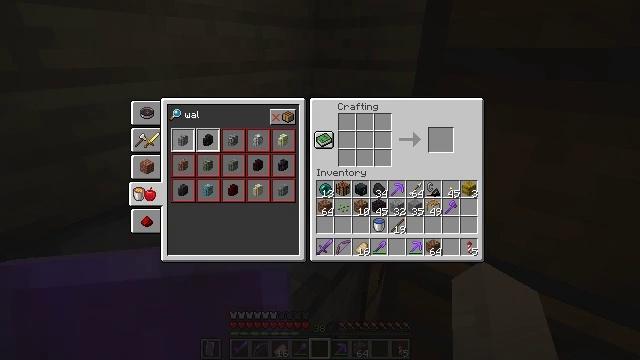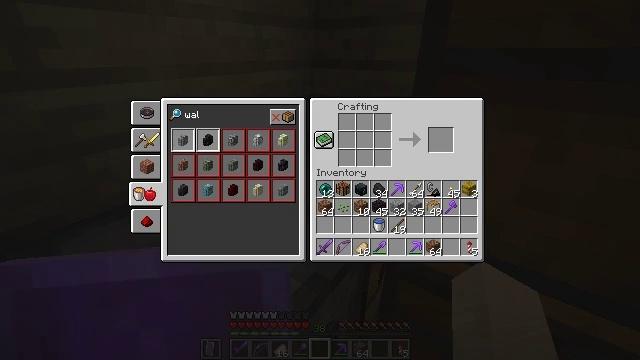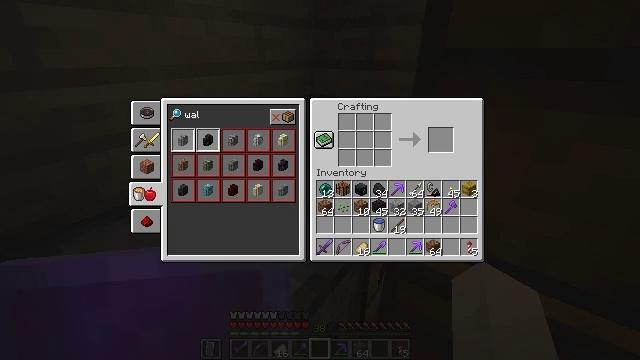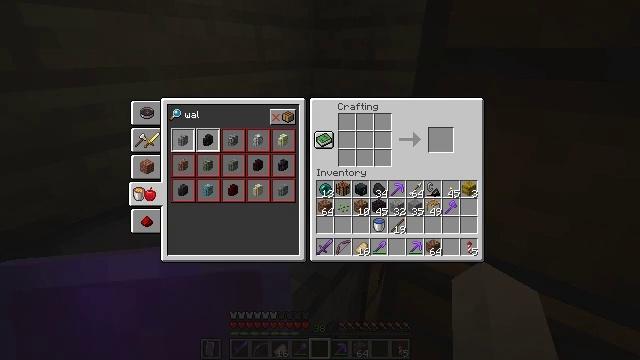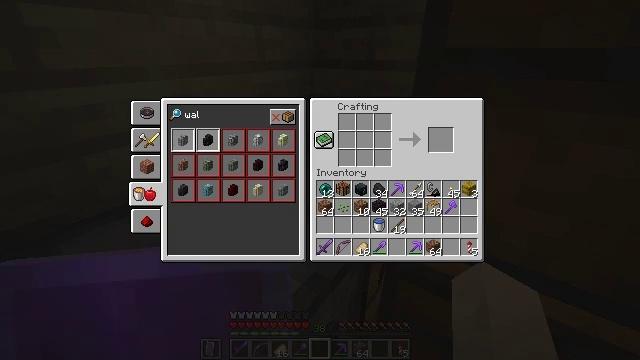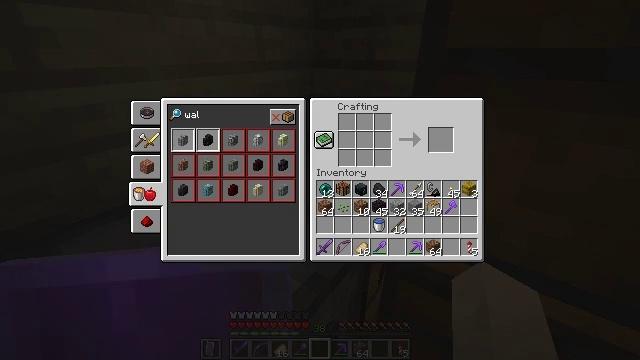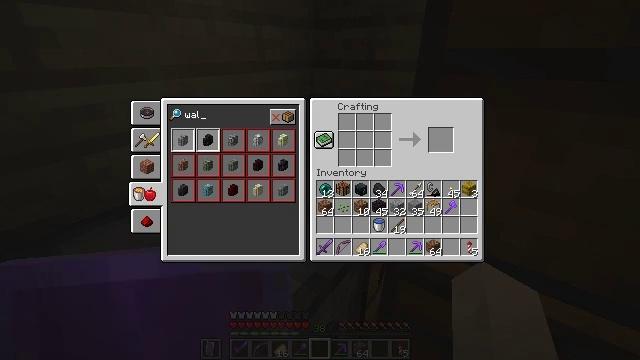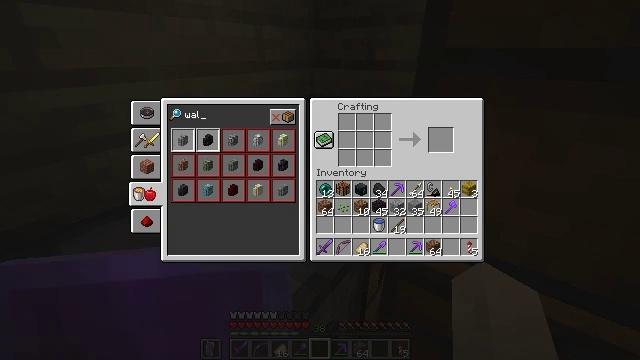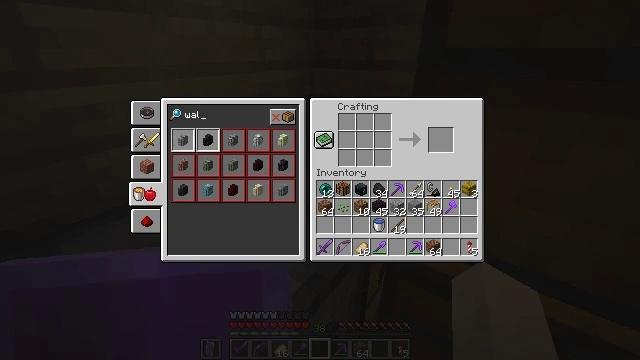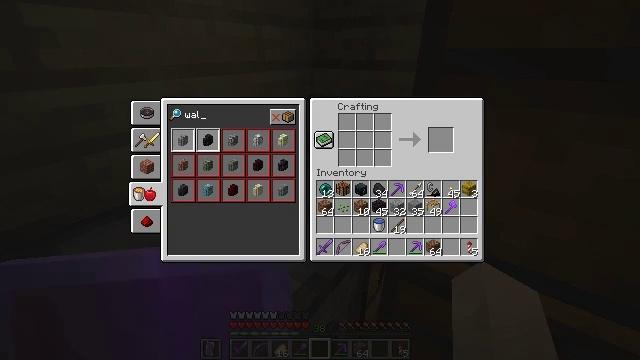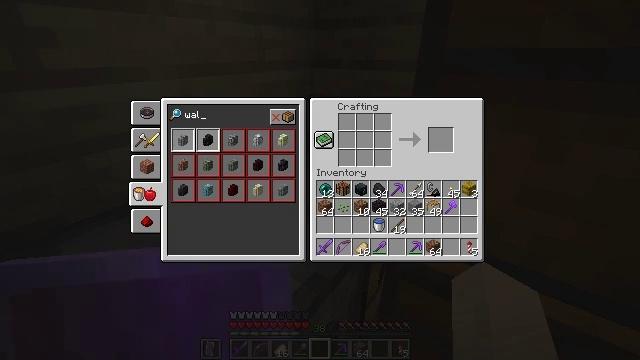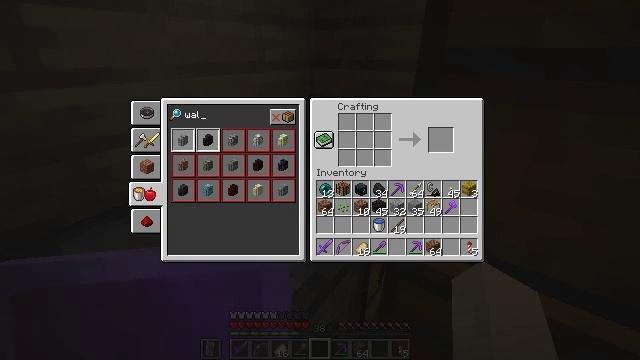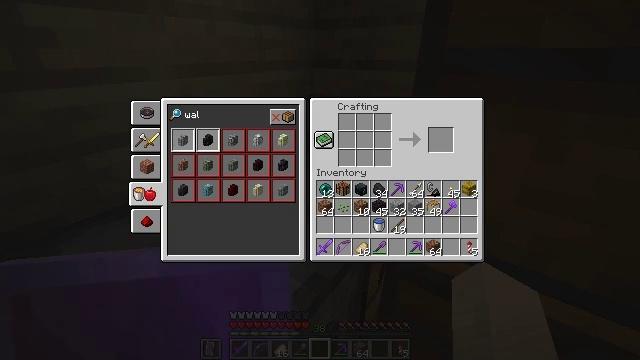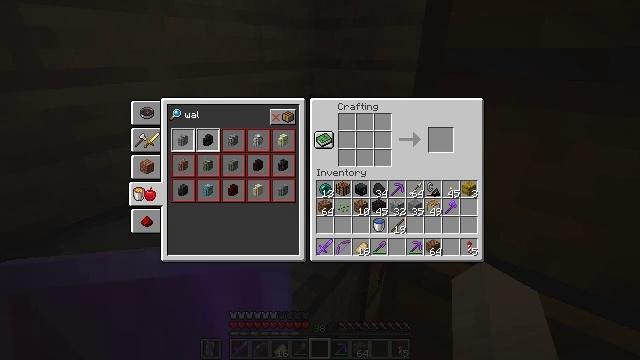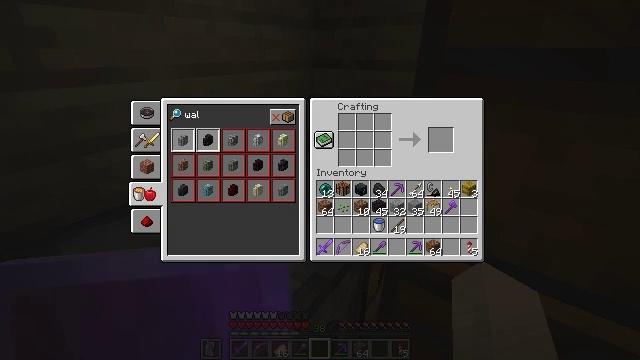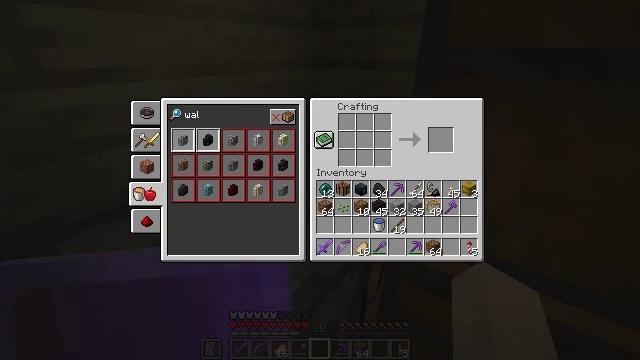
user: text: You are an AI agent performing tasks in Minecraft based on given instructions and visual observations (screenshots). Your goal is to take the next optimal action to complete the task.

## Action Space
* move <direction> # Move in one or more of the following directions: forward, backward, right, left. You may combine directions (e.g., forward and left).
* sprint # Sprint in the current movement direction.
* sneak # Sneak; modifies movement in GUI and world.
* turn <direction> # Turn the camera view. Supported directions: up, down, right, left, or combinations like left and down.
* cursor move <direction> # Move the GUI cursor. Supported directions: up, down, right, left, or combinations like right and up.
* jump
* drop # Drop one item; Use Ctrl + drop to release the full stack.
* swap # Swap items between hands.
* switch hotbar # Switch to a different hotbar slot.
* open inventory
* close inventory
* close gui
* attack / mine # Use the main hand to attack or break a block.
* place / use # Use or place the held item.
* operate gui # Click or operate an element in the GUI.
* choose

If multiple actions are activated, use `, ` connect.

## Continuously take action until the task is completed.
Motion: motion action
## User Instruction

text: craft item andesite wall
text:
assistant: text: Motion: no_op
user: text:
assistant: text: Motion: no_op
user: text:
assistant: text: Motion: no_op
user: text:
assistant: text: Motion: no_op
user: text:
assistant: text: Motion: no_op
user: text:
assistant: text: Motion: no_op
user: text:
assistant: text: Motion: no_op
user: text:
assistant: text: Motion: no_op
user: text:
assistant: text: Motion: no_op
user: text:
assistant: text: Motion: no_op
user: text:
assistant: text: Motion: no_op
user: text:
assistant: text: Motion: no_op
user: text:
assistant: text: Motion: no_op
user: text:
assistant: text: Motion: no_op
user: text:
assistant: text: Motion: no_op
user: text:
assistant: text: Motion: no_op
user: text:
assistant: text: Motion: no_op
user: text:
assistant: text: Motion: no_op
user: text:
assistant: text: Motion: no_op
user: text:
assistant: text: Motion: no_op
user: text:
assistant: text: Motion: no_op
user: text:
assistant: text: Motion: no_op
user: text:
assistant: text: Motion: no_op
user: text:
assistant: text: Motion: no_op
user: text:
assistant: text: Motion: no_op
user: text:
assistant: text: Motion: no_op
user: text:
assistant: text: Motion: no_op
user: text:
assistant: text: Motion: no_op
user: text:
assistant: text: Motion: no_op
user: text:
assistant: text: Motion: no_op